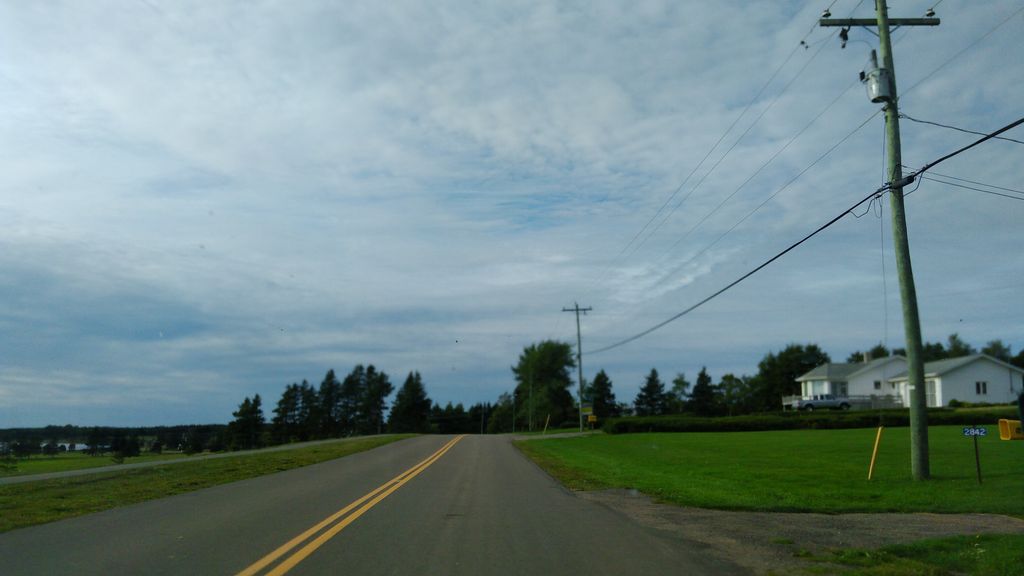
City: charlottetown